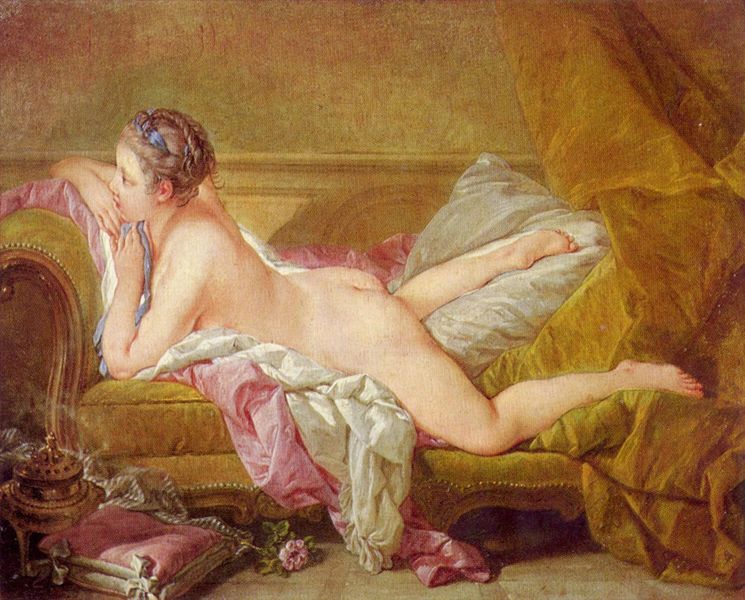
Titel: Ruhendes Mädchen (Mademoiselle O'Murphy)
Künstler: François Boucher
Standort: München
Institution: Alte Pinakothek
Schlagwörter: akt, blau, fuß, gemälde, hand, haut, körper, nackt, weiß, gelb, mädchen, ocker, blume, braun, degas, frankreich, frau, frisur, haar, hell, holz, kleid, kleider, licht, ohr, profil, rücken, schmuck, zimmer, blick, blüte, dame, rose, tuch, beige, schleife, teppich, blond, jung, wand, arm, arme, band, barock, falten, faru, gesicht, haarschmuck, inkarnat, kleidung, samt, stein, hände, innenraum, möbel, porträt, vorhang, öl, rauch, boden, gold, haare, reich, stoff, stoffe, tücher, decke, person, prostituierte, schleifen, borte, hübsch, locken, madame, renaissance, rokoko, rosa, schulter, schultern, seide, traurig, zart, beine, hellblau, bein, füße, gesäß, hintern, liebe, sofa, lasziv, liegen, lehne, kisten, zöpfe, warm, hellbraun, haarband, dampf, staffage, kissen, dick, polster, zopf, glanz, dekor, bett, schlafzimmer, überwurf, tee, laken, nackte, couch, verträumt, erotik, erotisch, geschlecht, knie, liegend, divan, pink, haarspange, flechten, knabe, gefäss, seil, liegende, drapiert, francois, ketten, pracht, gefässe, liege, sims, sehnsucht, üppig, wohlhabend, geflochten, hingabe, weihrauch, poussin, venus, olympia, freundlich, unschuldig, chaiselongue, schatulle, weich, prunk, david, bau, ros, bequem, vorhan, pompös, empörung, boucher, fragonard, canape, blaues band, vernus, gesichte, vohang, pussin, schamlos, recamiere, stöfchen, chaisselonge, frisiert, senffarben, hingestreckt, drin, weihrauchkessel, decore, bonell, duftofen, gespreitzt, jungfräulich, ligens, raucherofen, reizvoll, stöffchen, 18. jahrhundert, po, francois boucher, samtstoff, eotik, decke+, wofa, blnd, liegendes mädchen, chaiseloiunge